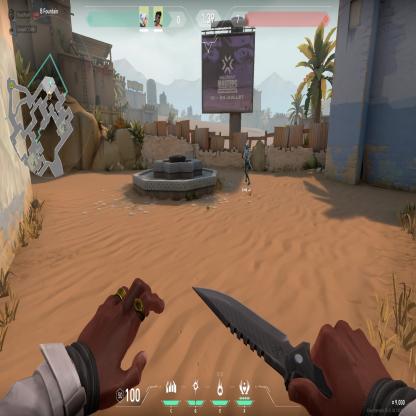
Label: teammate